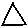
Label: triangle